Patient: sex M, age 76
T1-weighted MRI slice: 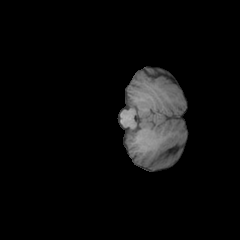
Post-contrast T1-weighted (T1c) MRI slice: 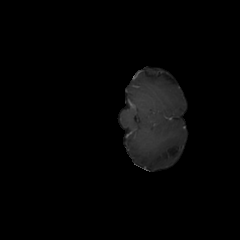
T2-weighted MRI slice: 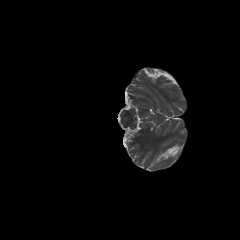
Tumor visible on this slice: no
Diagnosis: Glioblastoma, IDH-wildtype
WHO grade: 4